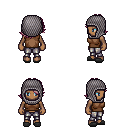
a pixel art fantasy rpg character, female body template, human, dark skin, brown sleeveless shirt, metal pants, white blonde swoop hairstyle, chain hood, gray slippers, four views (front, back, left, right), 2x2 character sprite sheet, small pixel art, hard edges, no anti-aliasing